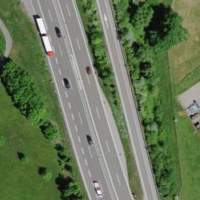
EUNIS habitat code: 57
Species observed at this site:
Cirsium vulgare